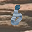
Label: 6